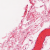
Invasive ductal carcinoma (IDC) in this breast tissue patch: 0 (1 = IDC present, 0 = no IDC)